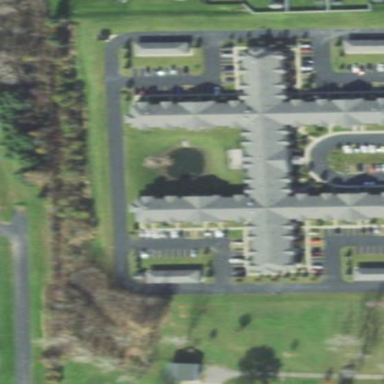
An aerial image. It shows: View of apartment building.